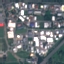
Land use / land cover class: Industrial